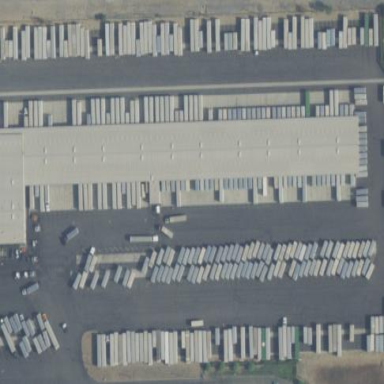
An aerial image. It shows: Warehouse.